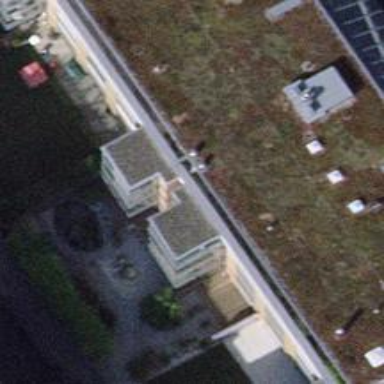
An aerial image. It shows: Apartment building with flat roof.